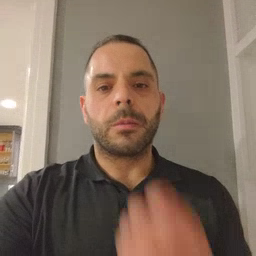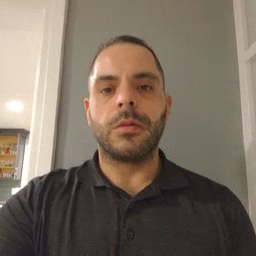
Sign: blow